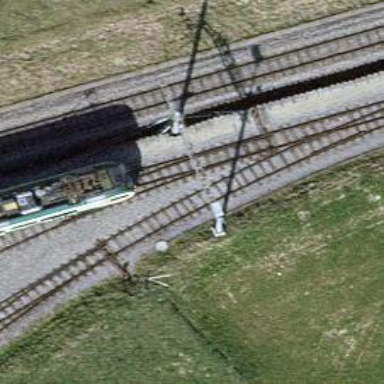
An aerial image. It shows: Narrow-gauge railway with single track running through yard. The railway is electrified with contact line.